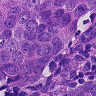
Metastatic tissue present: yes